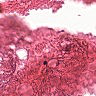
Metastatic tissue present: no